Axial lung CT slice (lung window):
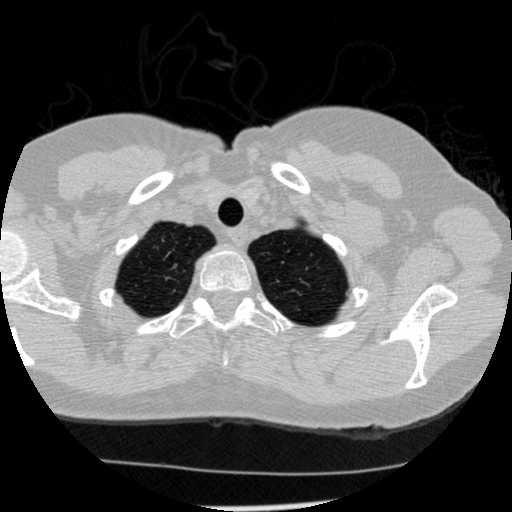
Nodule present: no